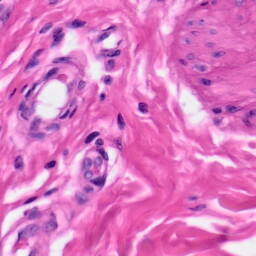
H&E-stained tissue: Skin